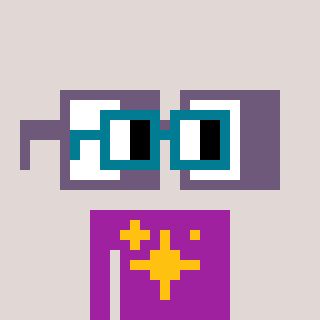
a pixel art character with square dark green glasses, a glasses-shaped head and a magenta-colored body on a warm background